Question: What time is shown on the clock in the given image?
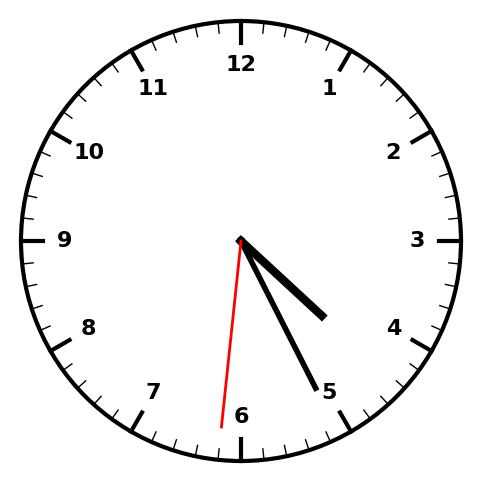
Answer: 04:25:31